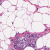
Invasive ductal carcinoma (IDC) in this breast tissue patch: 1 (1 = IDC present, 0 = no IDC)